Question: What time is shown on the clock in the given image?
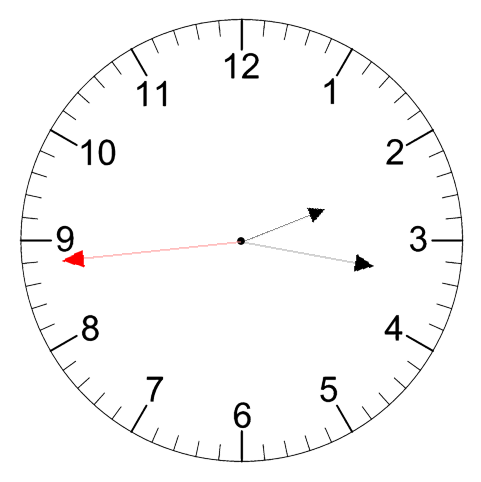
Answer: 02:16:44